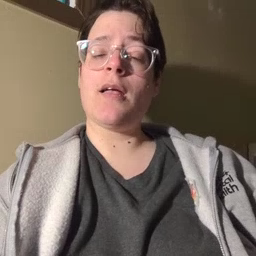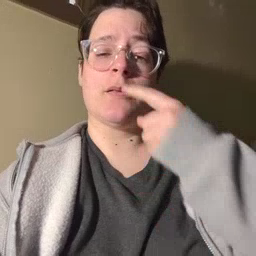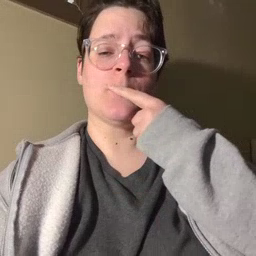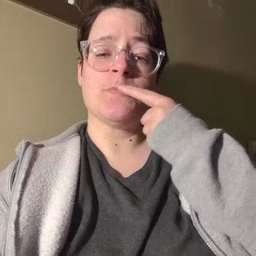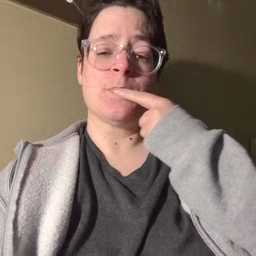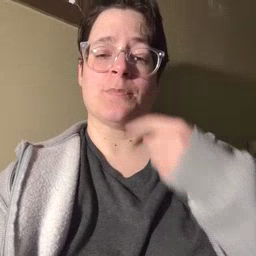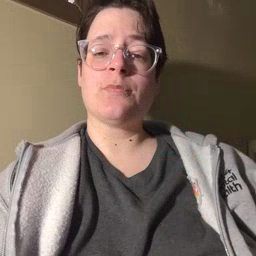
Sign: lips